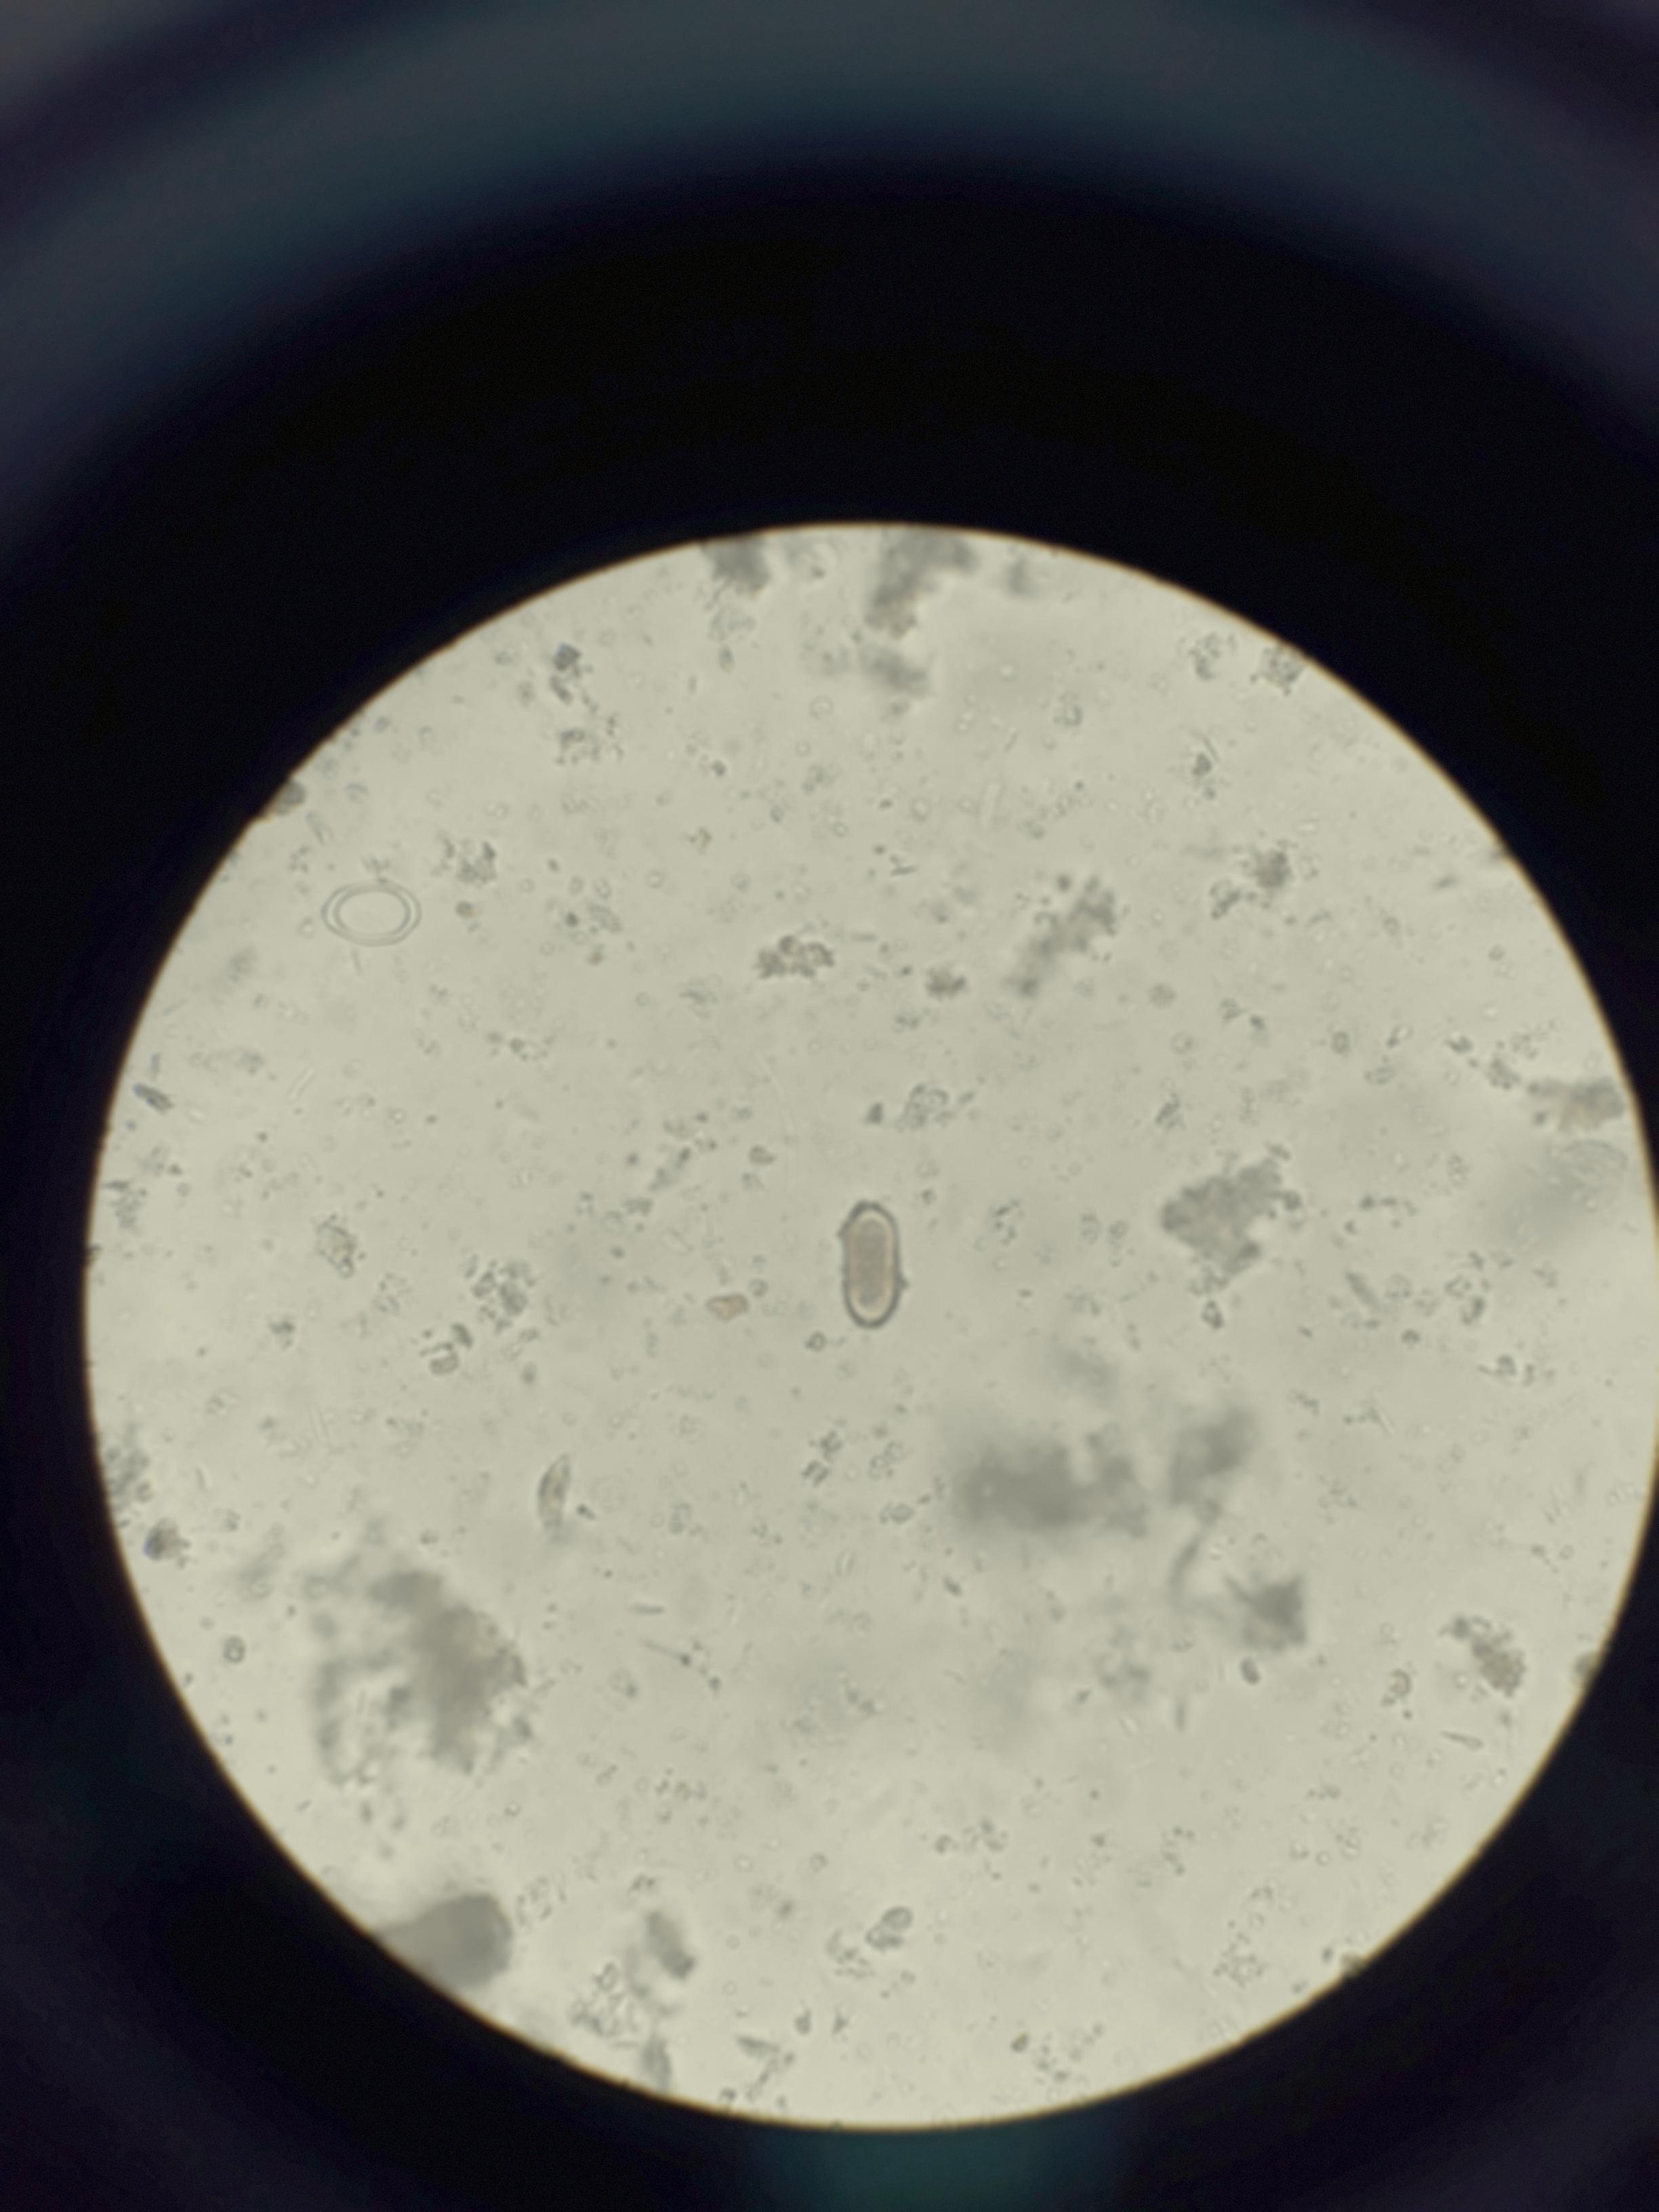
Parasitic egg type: Capillaria philippinensis